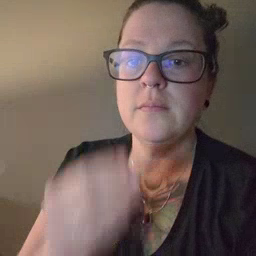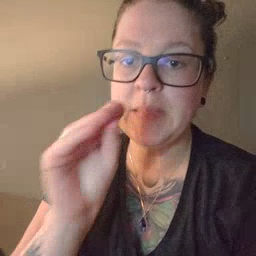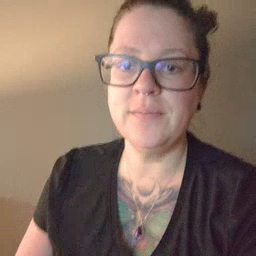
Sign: kiss